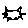
Label: cat